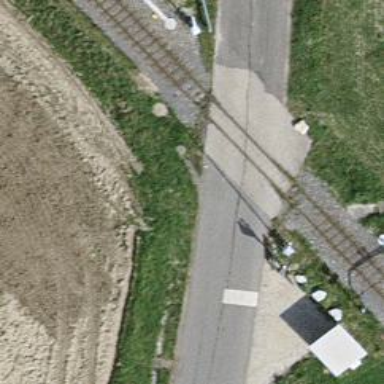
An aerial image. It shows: Level crossing along the railway.